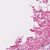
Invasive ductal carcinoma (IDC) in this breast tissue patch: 0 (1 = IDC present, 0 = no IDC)